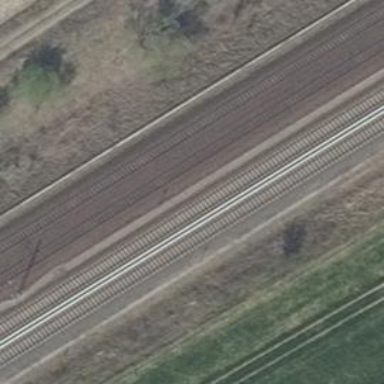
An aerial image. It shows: Railway milestone.